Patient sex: F
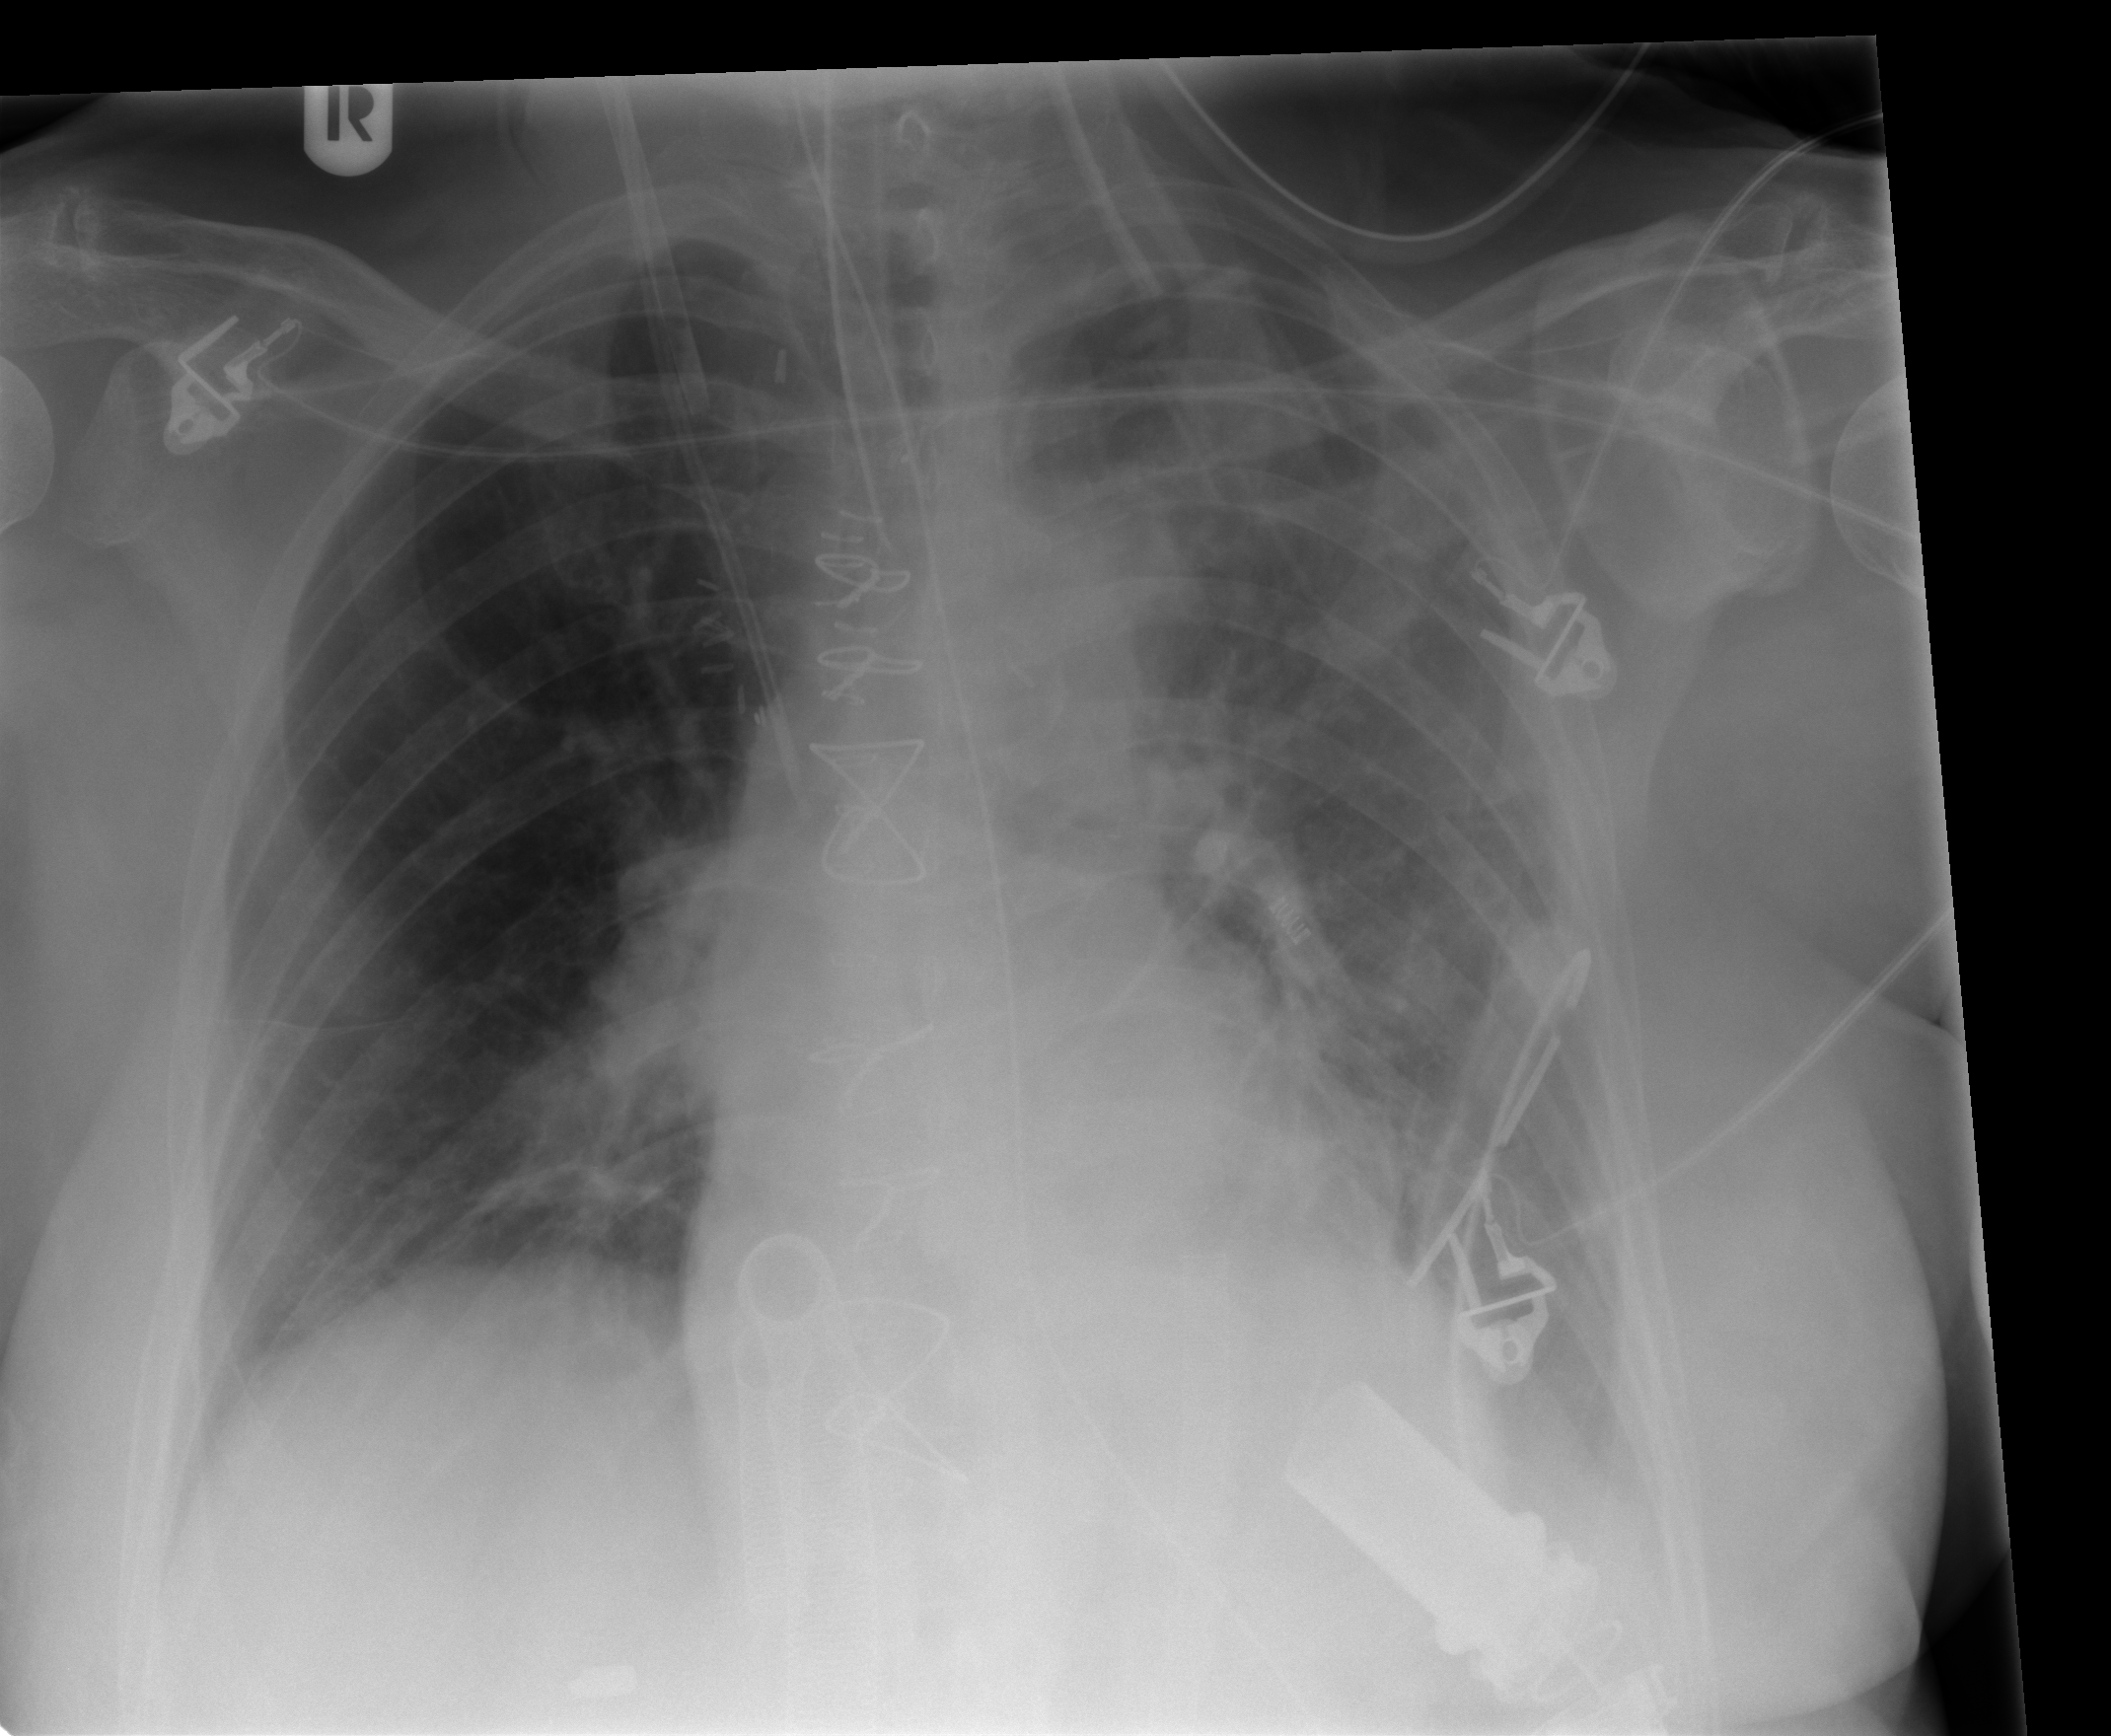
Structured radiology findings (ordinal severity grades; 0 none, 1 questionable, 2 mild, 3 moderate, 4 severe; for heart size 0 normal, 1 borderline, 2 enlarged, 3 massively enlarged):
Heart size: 0
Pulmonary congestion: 2
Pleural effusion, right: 0
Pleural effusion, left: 2
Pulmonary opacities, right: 0
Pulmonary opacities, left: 2
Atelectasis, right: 2
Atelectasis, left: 2